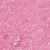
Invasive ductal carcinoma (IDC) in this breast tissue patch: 0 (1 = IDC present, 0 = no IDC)